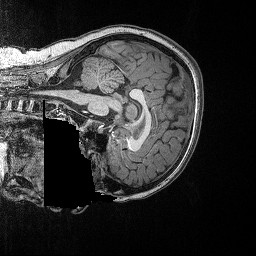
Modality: T1w
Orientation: sagittal
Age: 74
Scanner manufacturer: siemens
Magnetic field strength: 3 T
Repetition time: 2.5 s
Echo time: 0.00347 s